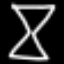
Label: hourglass